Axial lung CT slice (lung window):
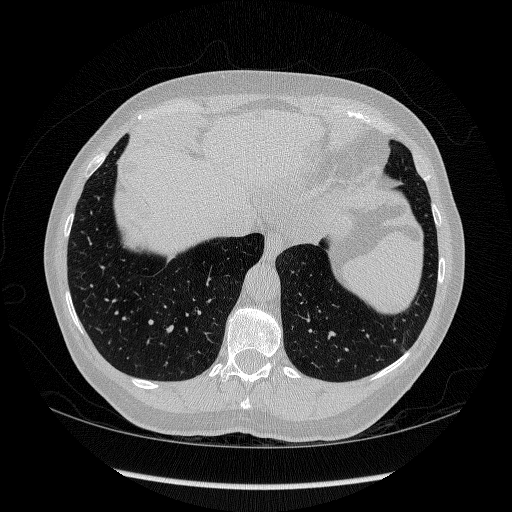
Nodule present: no